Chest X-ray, AP view. Patient: 59 years old, sex M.
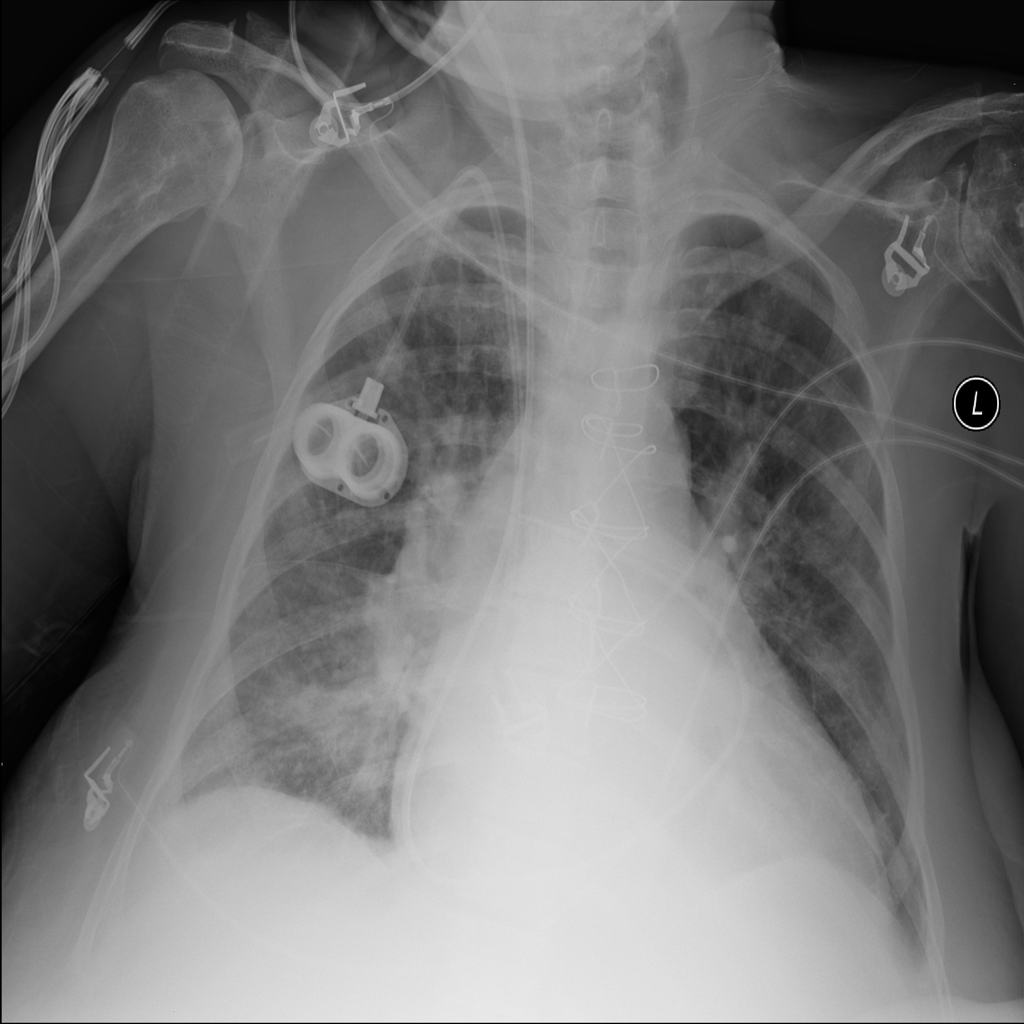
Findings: No Finding